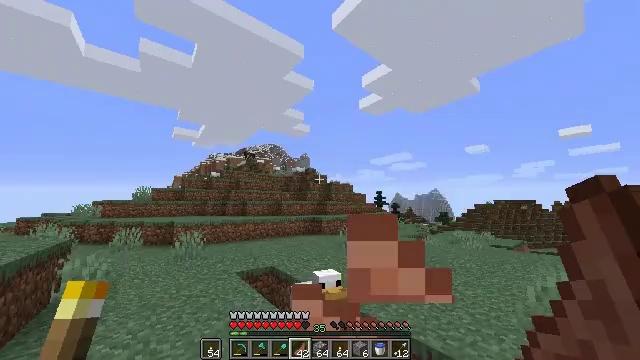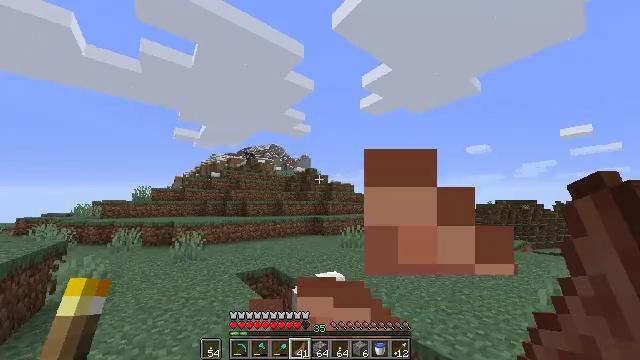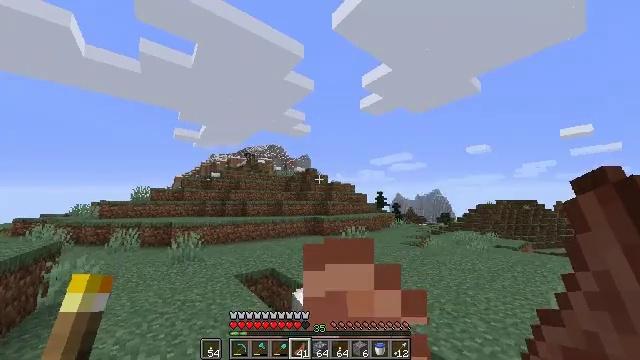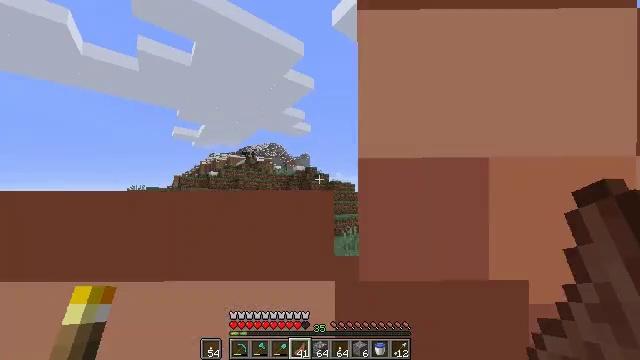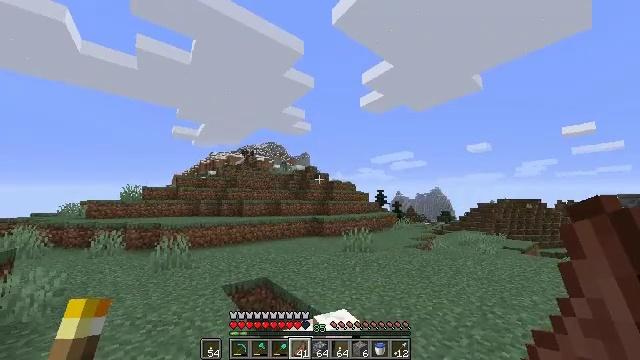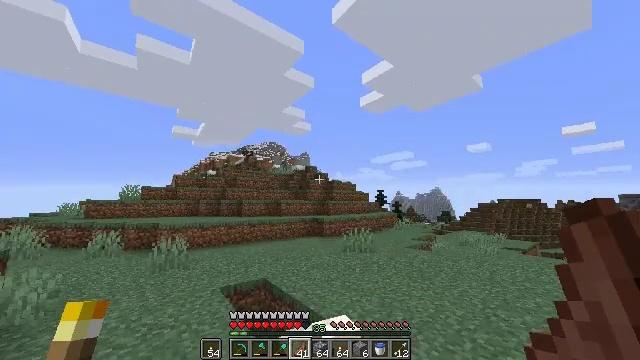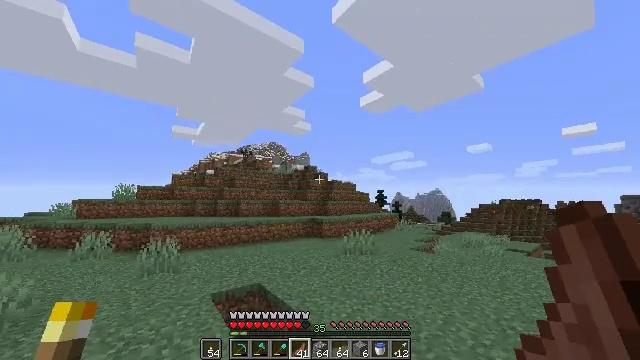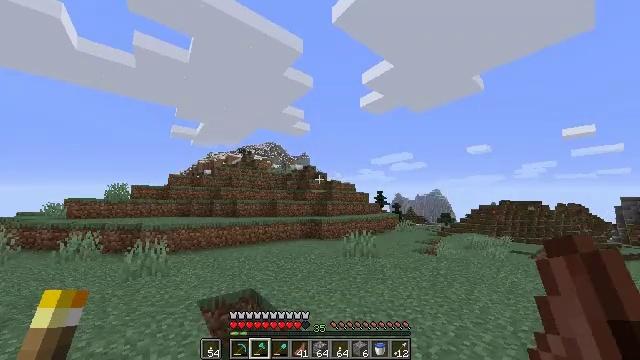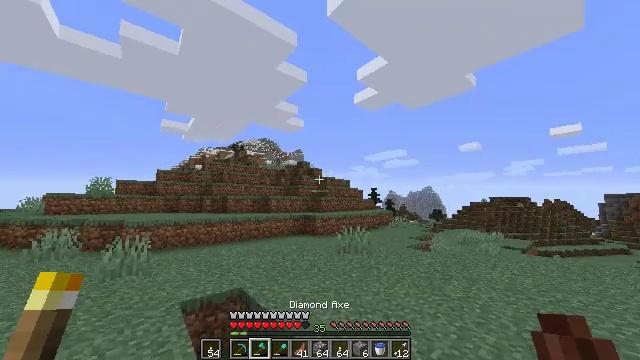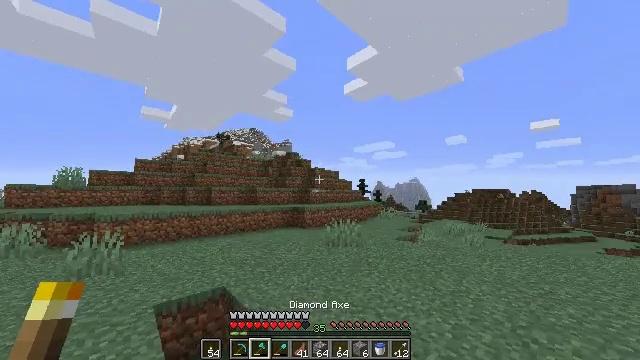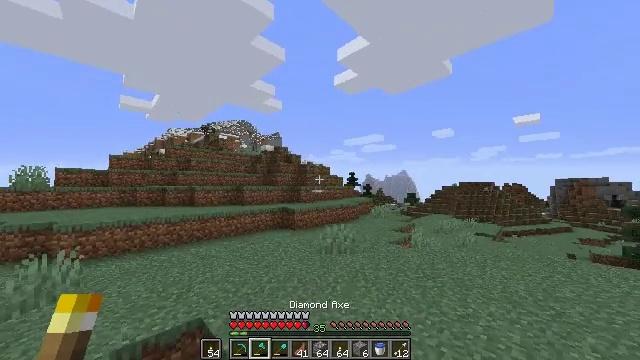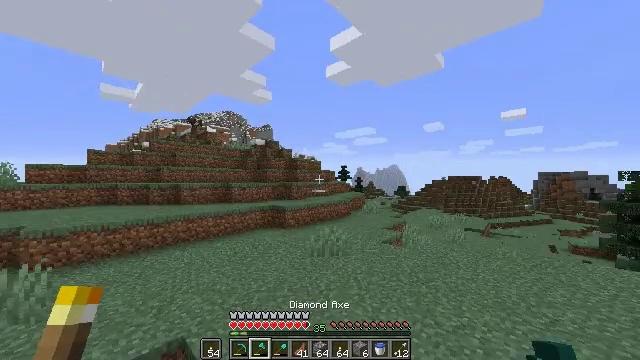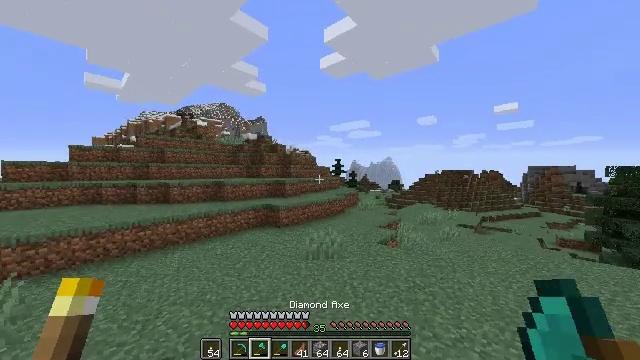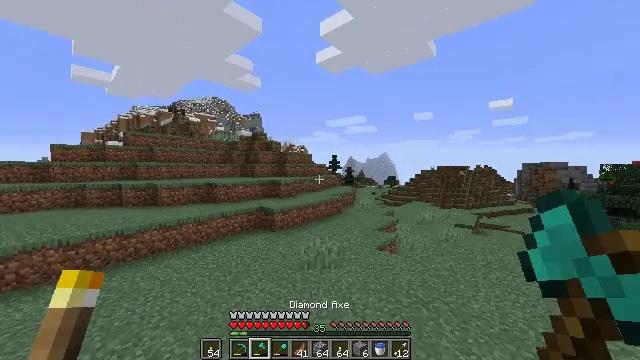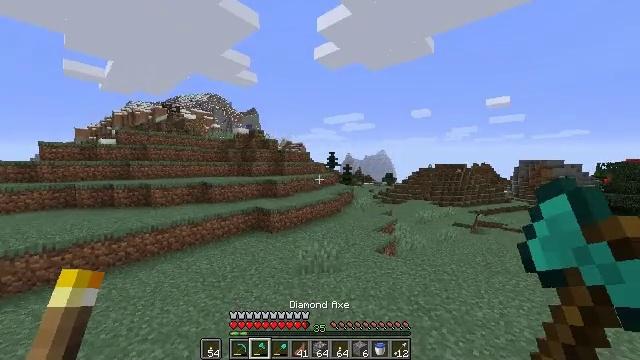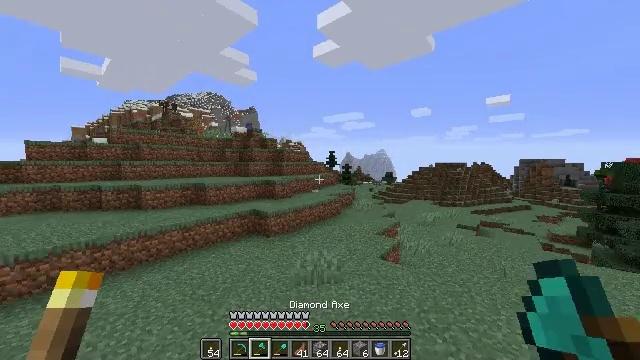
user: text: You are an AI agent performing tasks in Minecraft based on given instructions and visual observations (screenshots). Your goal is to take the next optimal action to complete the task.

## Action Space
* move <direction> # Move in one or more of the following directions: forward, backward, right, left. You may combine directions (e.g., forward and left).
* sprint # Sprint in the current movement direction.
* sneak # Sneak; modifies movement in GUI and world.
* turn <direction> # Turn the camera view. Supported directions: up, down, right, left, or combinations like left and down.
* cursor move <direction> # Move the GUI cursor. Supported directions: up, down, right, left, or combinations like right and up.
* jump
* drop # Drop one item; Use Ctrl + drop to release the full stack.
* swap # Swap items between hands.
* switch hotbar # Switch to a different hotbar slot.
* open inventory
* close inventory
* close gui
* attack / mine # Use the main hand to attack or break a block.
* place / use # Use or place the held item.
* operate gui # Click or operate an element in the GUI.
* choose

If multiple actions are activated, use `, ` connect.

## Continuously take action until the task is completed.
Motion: motion action
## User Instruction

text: Break oak leaves from the trees.
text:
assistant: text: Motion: move forward, sprint, use / place
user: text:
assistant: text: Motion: move forward, sprint, use / place
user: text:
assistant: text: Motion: move forward, sprint, use / place
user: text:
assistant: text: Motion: move forward, sprint
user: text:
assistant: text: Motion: move forward, sprint
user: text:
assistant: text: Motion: move forward, sprint
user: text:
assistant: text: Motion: move forward, sprint, switch to hotbar 2
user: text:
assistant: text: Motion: move forward, sprint, turn right and down, switch to hotbar 2
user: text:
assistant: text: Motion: move forward, sprint, turn right and down, switch to hotbar 2
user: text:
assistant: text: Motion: move forward, sprint, turn right and down, jump, switch to hotbar 2
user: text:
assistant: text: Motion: move forward, sprint, turn right and down, jump
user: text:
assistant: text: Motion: move forward, sprint, turn right and down, jump
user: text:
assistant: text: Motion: move forward, sprint, turn right and down, jump
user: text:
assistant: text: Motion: move forward, sprint, jump
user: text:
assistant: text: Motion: move forward, sprint, jump
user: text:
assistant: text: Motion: move forward, sprint, jump
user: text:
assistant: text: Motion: move forward, sprint, jump
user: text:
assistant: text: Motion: move forward, sprint, jump
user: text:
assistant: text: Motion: move forward, sprint, jump
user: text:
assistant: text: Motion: move forward, sprint, jump
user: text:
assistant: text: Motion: move forward, sprint, jump
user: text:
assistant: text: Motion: move forward, sprint, jump, open inventory
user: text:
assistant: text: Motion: sprint, open inventory
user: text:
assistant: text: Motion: cursor move up, open inventory
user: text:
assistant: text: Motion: cursor move up
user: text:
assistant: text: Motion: no_op
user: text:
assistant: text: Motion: no_op
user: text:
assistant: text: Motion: cursor move down
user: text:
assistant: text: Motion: no_op
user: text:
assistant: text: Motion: no_op